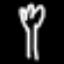
Label: fork